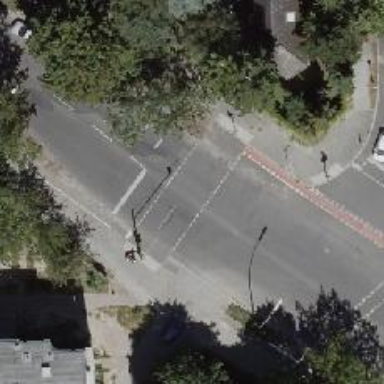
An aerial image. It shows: Crossing with traffic signals.